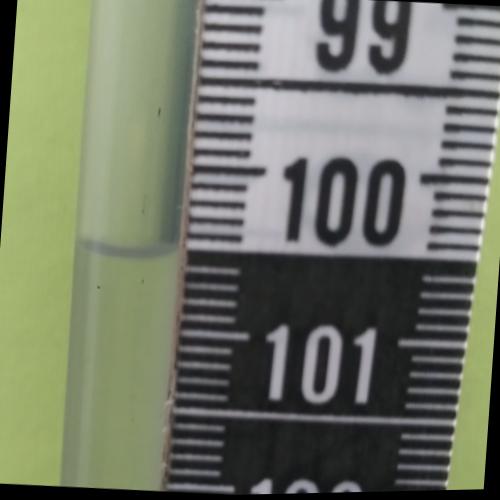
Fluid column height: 100.5 cm